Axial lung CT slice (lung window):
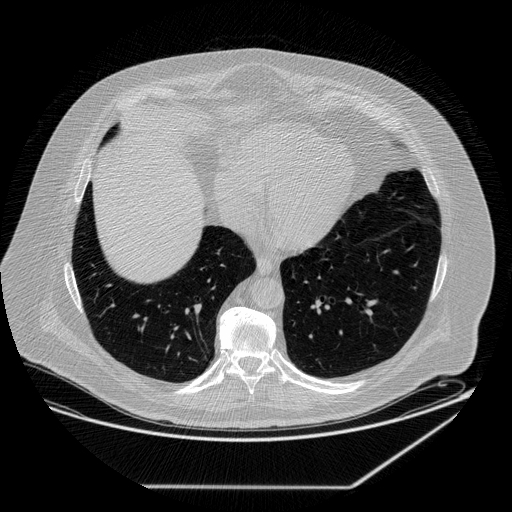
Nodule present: no